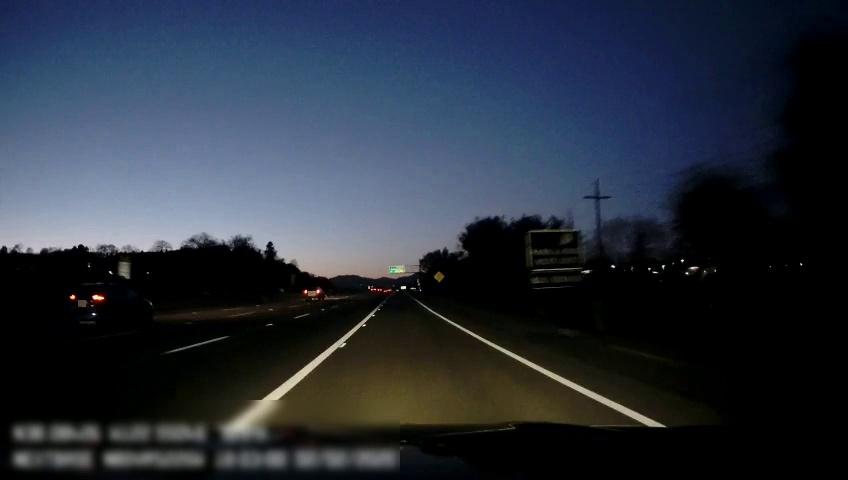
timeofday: Dusk/Dawn/Twilight
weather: Other
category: Drivable Space
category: Vehicles | SUV
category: Vehicles | SUV
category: Lanes | Alternate Lane
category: Lanes | Alternate Lane
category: Lanes | Alternate Lane
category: Lanes | Alternate Lane
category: Lanes | Alternate Lane
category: Traffic | Signs
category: Traffic | Signs
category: Traffic | Signs
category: Traffic | Signs